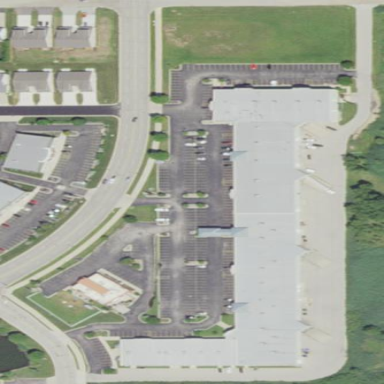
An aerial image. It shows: Retail area consisting of mall.